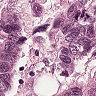
Metastatic tissue present: yes